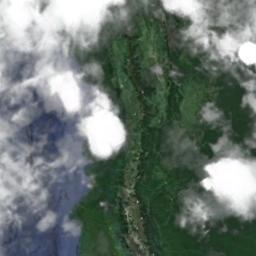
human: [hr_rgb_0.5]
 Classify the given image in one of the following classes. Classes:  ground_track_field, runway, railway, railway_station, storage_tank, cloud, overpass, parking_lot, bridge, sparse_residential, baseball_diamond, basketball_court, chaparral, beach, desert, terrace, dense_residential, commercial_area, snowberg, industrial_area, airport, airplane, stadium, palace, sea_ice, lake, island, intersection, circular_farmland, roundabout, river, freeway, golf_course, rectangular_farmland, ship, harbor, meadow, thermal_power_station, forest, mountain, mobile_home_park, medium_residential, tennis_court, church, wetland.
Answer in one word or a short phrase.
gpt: cloud